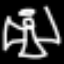
Label: angel